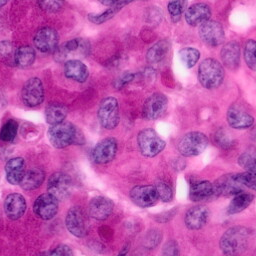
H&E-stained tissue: Pancreatic